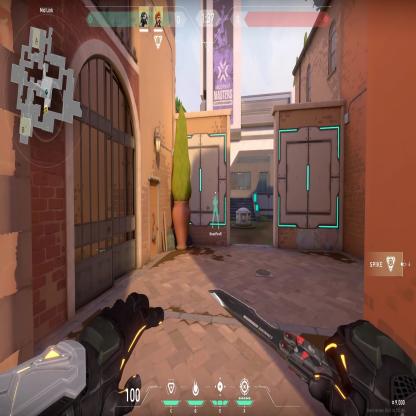
Label: teammate